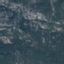
Land use / land cover: HerbaceousVegetation